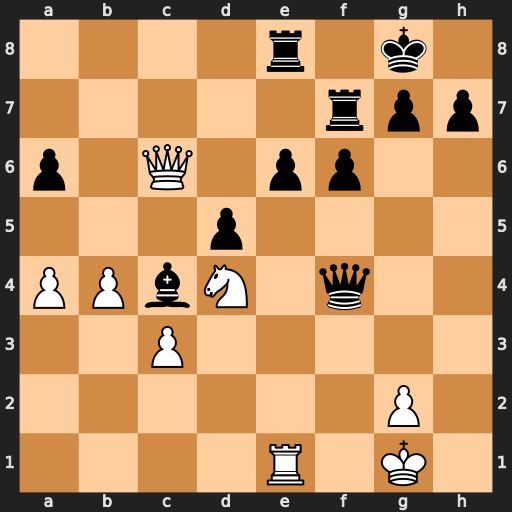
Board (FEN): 4r1k1/5rpp/p1Q1pp2/3p4/PPbN1q2/2P5/6P1/4R1K1
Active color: w
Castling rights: -
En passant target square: -
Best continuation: Qxe8+ Rf8 Qxf8+ Kxf8 Nxe6+ Ke7 Nxf4+